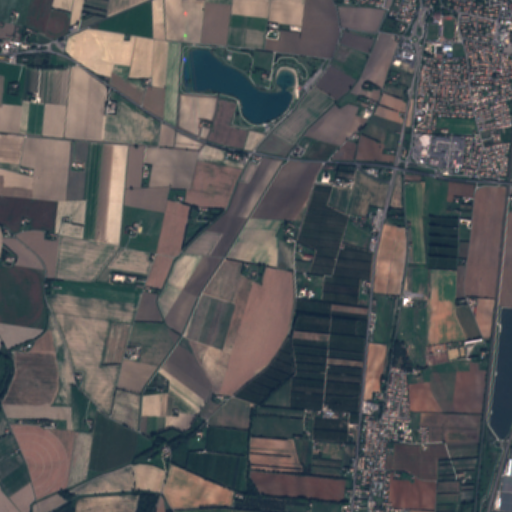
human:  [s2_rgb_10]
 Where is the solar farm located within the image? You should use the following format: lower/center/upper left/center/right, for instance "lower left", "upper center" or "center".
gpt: The solar farm is located in the lower right of the image.
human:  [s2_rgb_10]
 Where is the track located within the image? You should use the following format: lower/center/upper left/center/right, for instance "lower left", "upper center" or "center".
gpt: The track is located in the upper right of the image.
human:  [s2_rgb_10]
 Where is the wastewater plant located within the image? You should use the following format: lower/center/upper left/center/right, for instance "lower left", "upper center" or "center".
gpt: The wastewater plant is located in the upper center of the image.
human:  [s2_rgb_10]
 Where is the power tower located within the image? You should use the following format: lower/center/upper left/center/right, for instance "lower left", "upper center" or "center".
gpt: There is no power tower in the image.